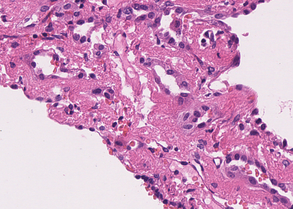
Tumor epithelial tissue: yes
Tumor-associated stroma tissue: yes
Normal tissue: no